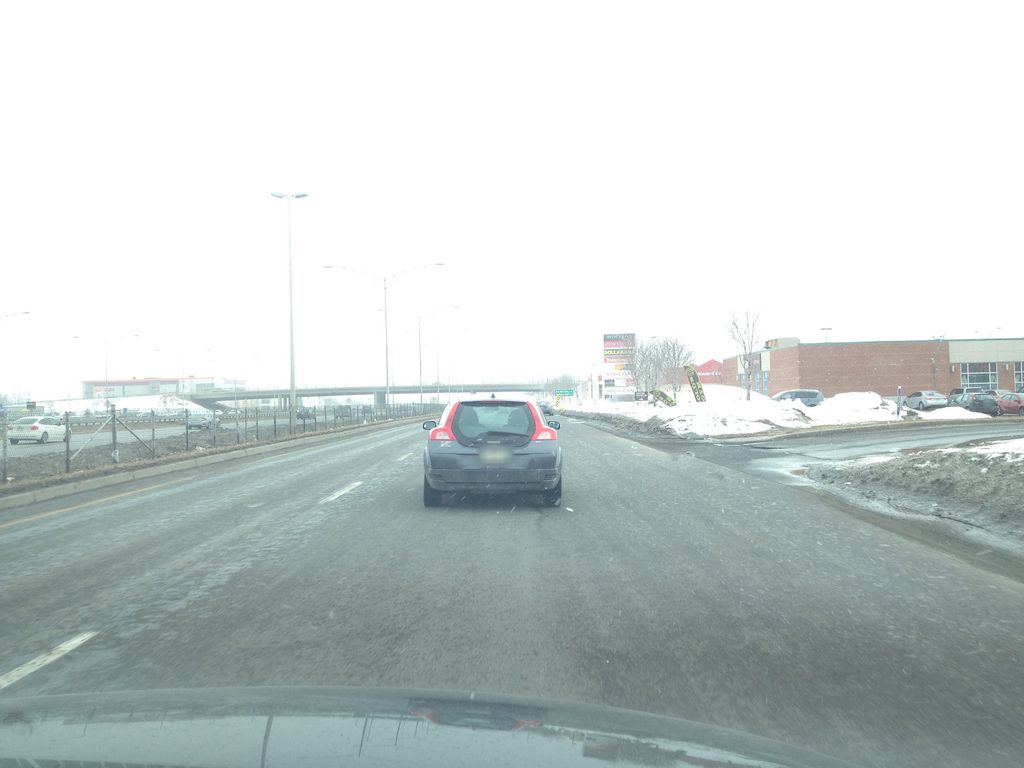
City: montreal